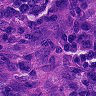
Metastatic tissue present: yes